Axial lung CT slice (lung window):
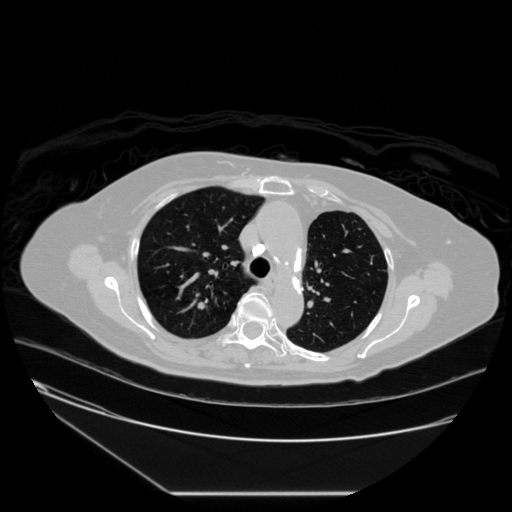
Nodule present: yes
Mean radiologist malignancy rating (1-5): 2.6